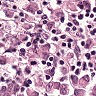
Metastatic tissue present: yes